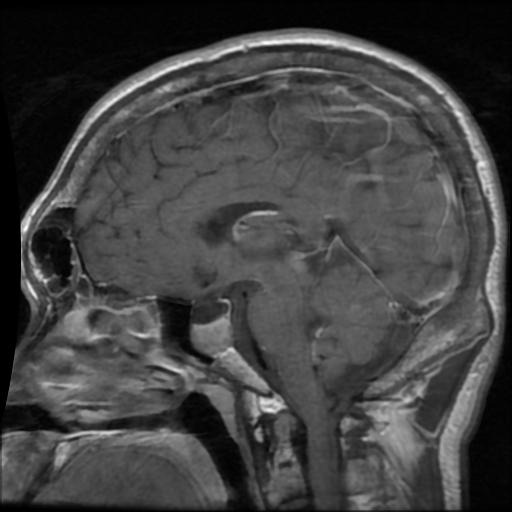
Label: pituitary